Interaction volume radius: 5 \u00c5
Interaction volume height: 20 \u00c5
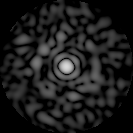
Disorder parameter: 0.7979